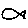
Label: fish